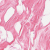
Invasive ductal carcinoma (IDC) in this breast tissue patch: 0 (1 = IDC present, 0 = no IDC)